Current action and preconditions to check: trajectory_clear

Your task: For each precondition in the list above, predict whether it will hold at this action.

Consider the current scene as observed from the mobile robot's camera, and analyze the predicted future states of all dynamic agents (e.g., people, animals, vehicles, or any moving entities) within the NEXT SECOND.

IMPORTANT: Only answer "very likely" if you are absolutely certain—based on strong, clear evidence—that a dynamic agent will violate the precondition in the predicted future state. Do NOT answer "very likely" for unlikely, ambiguous, or low-probability risks.

Ask yourself for each precondition: Is there a high probability, with clear and convincing evidence, that the predicted future states of any dynamic agent will interfere with the predicted future state of the currently executing action within the NEXT SECOND, causing that precondition to fail?

Assess the risk level based on these predictions. Use "likely" or "very likely" if motions create a clear risk of interference.

Use "neutral" or "improbable" if agents are nearby but their predicted paths are clearly diverging or non-conflicting.

Failure Risk Categories: "very improbable", "improbable", "neutral", "likely", "very likely"

Answer Format: Output ONLY the probability_of_failure value from these categories: "very improbable", "improbable", "neutral", "likely", "very likely"

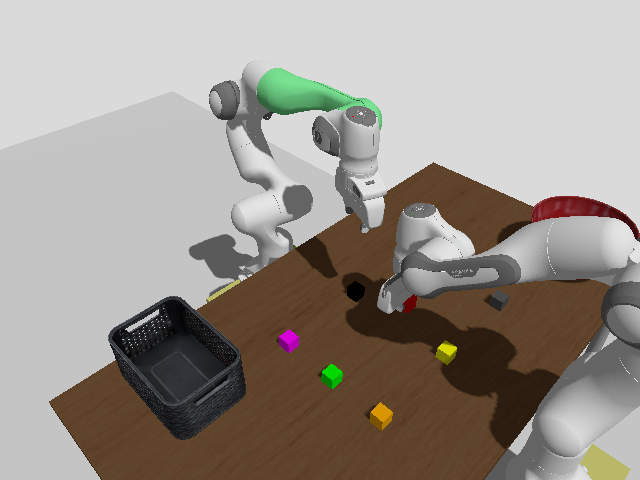

Answer: neutral